Interaction volume radius: 5 \u00c5
Interaction volume height: 10 \u00c5
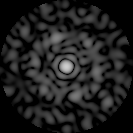
Disorder parameter: 0.8218